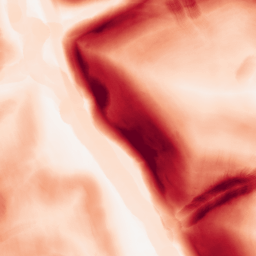
Category: morphological
Decomposition family: morphological_gradient
Decomposition parameters: size: 10
shape: disk
Upsampling method: regularized
Upsampling parameters: scale: 2
lambda_reg: 0.01
Upsampling scale: 2